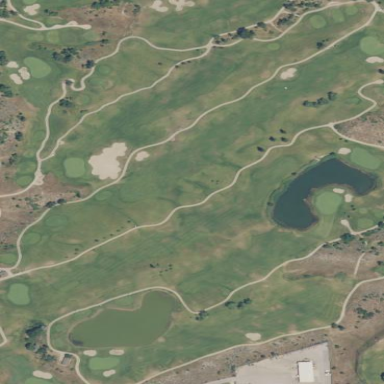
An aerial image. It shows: Area with grass used as rough in golf course.